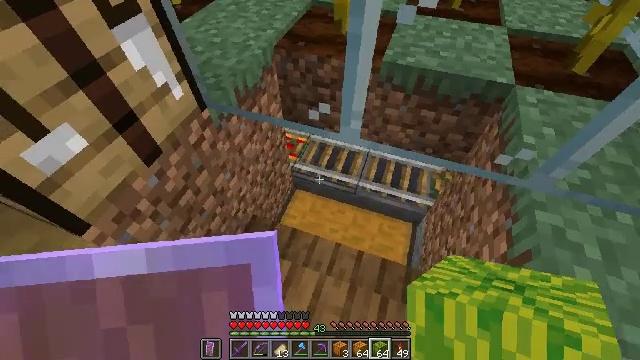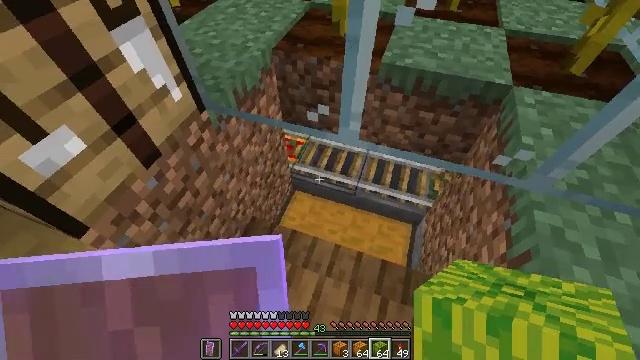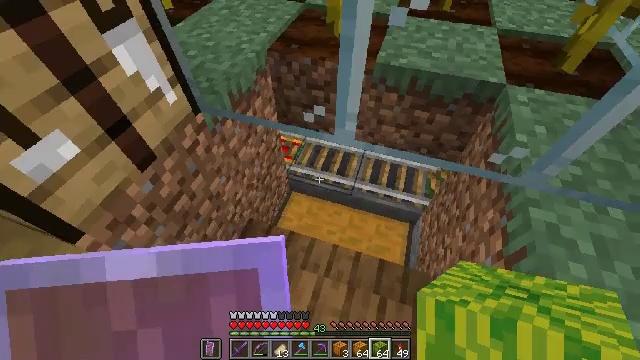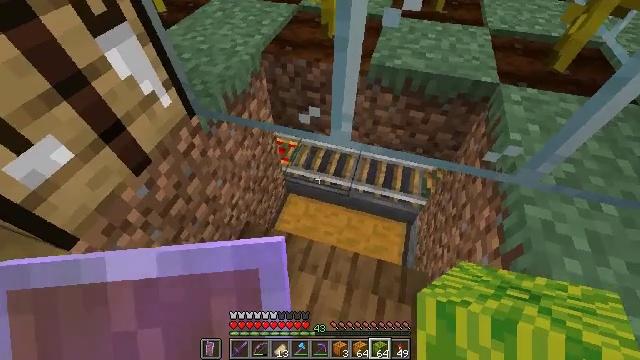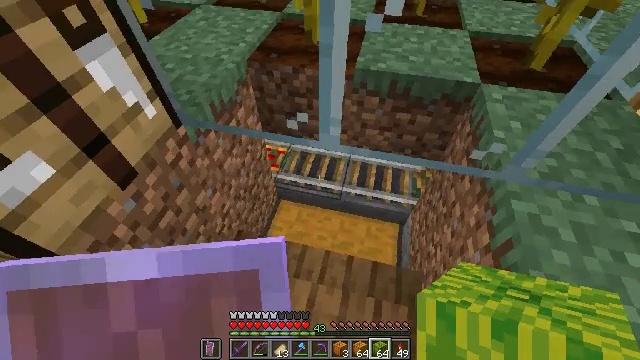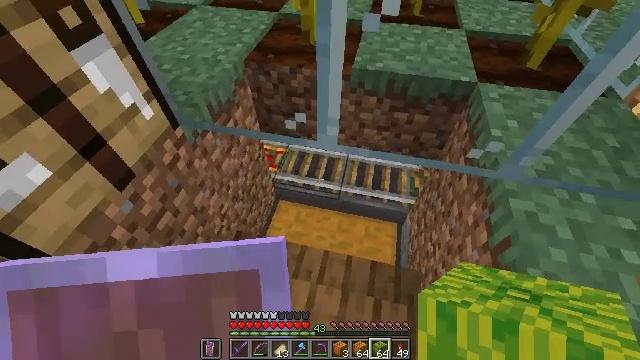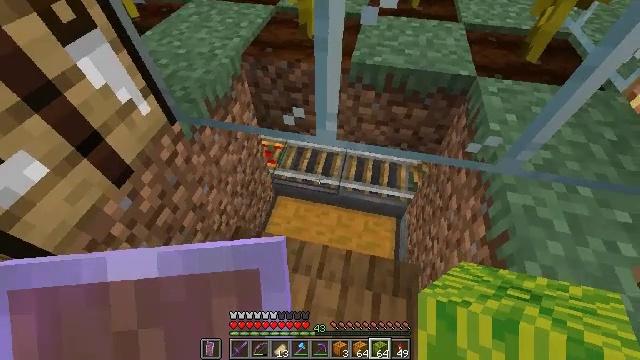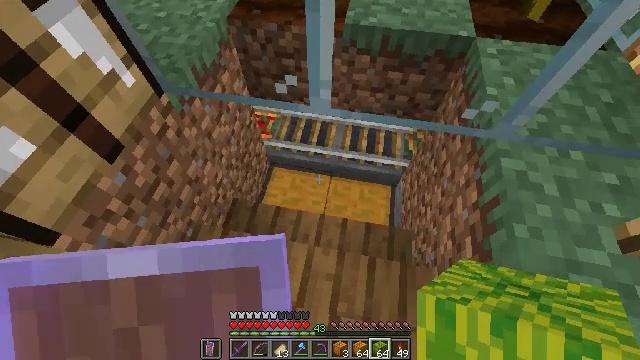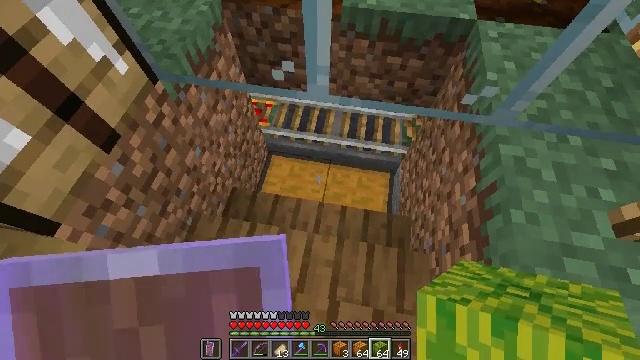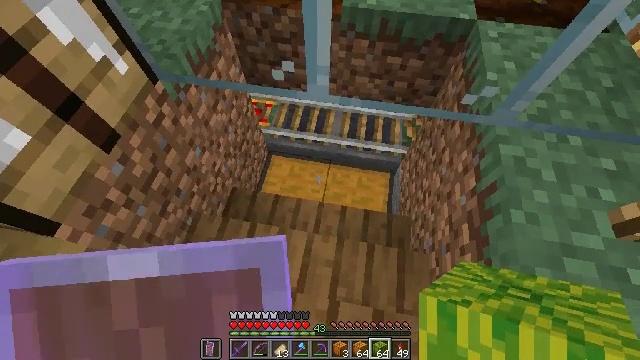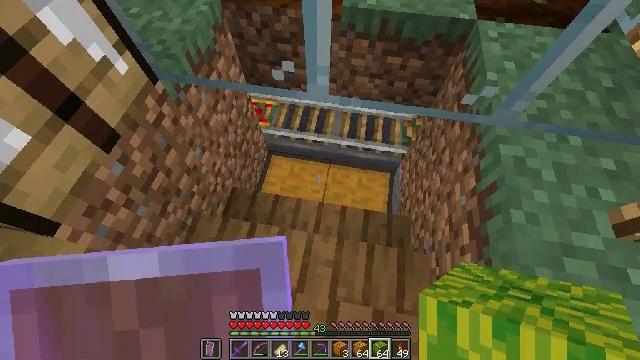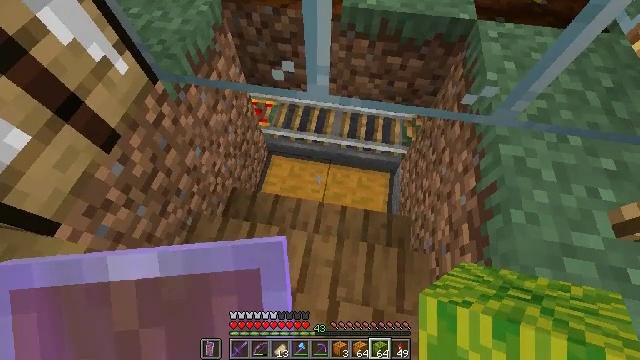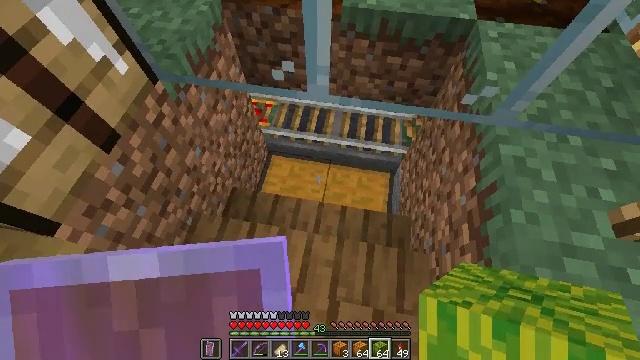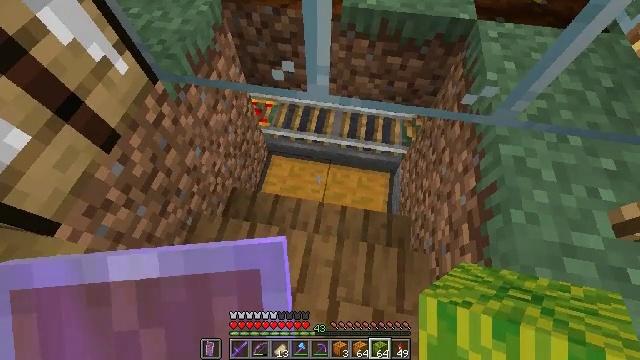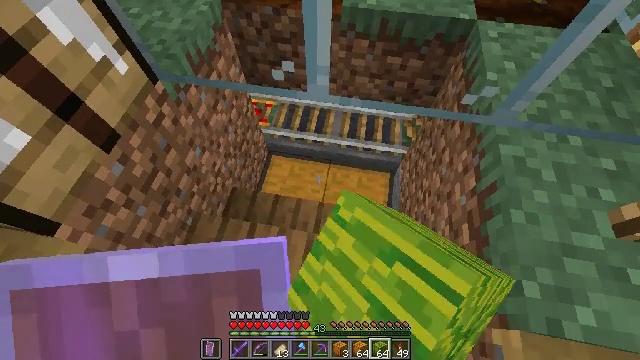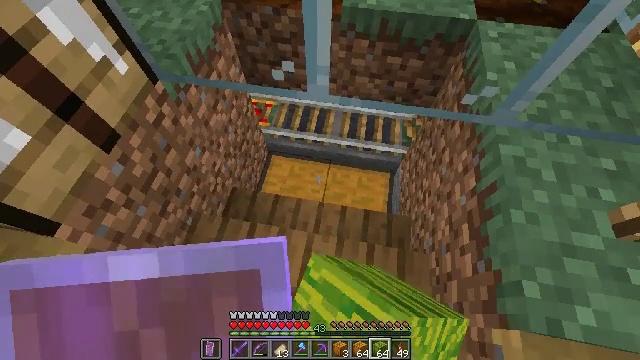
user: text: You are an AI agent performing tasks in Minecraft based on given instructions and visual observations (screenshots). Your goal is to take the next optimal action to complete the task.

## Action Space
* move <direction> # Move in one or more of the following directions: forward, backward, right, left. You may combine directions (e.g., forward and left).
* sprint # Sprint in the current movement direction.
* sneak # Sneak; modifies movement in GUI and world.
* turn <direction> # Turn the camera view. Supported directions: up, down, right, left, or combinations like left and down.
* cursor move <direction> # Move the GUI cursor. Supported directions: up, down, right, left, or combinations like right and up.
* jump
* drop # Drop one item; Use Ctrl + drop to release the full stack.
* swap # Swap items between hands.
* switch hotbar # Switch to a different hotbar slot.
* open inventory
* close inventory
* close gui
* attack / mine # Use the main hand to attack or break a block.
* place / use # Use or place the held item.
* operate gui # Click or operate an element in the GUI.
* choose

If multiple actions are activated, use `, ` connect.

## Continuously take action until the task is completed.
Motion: motion action
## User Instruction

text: Craft a melon.
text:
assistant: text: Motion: no_op
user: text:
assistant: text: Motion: turn right
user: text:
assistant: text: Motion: turn right
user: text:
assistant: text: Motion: turn right and up
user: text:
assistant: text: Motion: no_op
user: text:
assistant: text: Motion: turn down
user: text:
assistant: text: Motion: turn right and down
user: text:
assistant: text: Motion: turn down
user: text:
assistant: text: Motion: no_op
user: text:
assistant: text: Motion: no_op
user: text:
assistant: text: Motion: no_op
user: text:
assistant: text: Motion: no_op
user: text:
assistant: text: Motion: use / place
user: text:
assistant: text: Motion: use / place
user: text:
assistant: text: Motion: no_op
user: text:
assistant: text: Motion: no_op
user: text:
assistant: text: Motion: no_op
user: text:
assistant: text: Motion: no_op
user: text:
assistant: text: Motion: no_op
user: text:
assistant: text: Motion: no_op
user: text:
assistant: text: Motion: no_op
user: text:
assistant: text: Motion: no_op
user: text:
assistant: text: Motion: no_op
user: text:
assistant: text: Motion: no_op
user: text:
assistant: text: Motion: no_op
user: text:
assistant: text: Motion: no_op
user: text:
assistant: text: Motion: turn right and up
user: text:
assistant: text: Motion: turn right
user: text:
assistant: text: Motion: no_op
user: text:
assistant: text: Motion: no_op